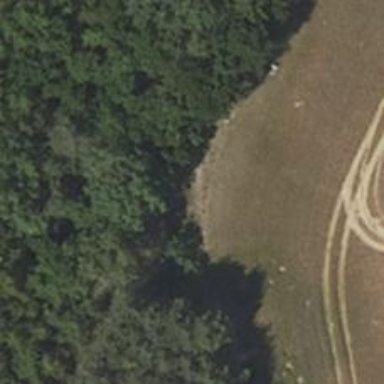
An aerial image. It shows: Dirt track with track grade of 5.